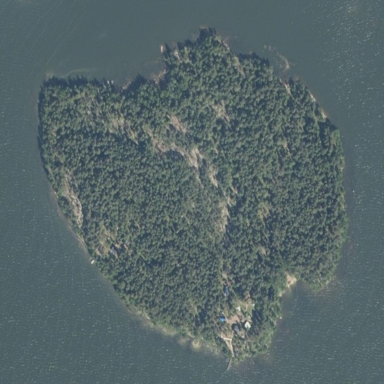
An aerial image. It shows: Islet.